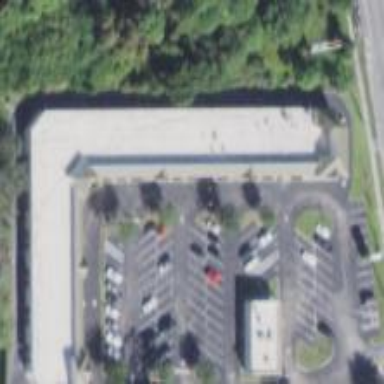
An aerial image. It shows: Retail building.